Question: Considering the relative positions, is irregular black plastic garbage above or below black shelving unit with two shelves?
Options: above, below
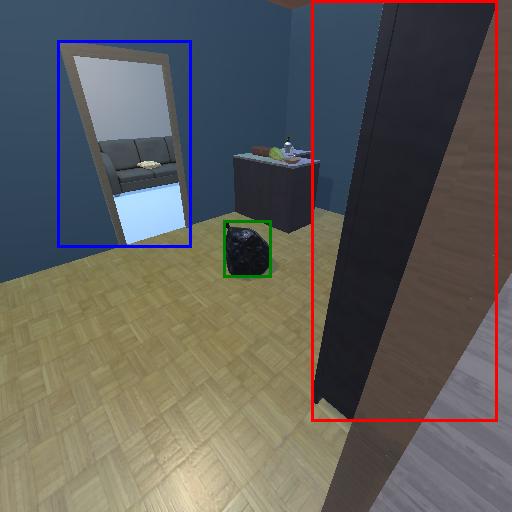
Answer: above